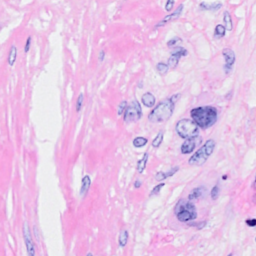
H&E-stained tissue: Breast